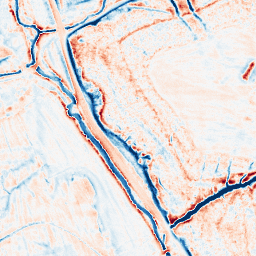
Category: edge_preserving
Decomposition family: anisotropic_diffusion
Decomposition parameters: iterations: 50
kappa: 50
gamma: 0.1
Upsampling method: sinc_blackman
Upsampling parameters: scale: 4
kernel_size: 16
Upsampling scale: 4